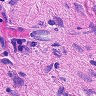
Metastatic tissue present: no